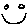
Label: smiley face